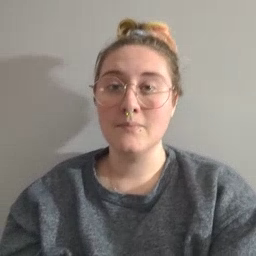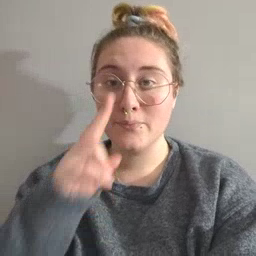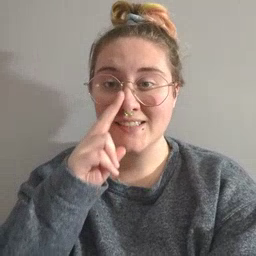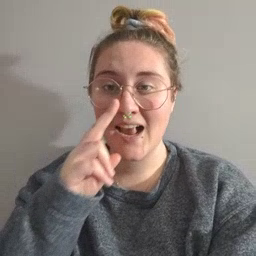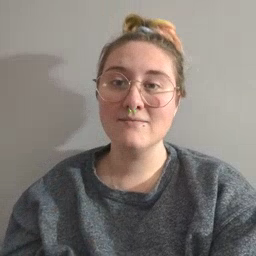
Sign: pretend